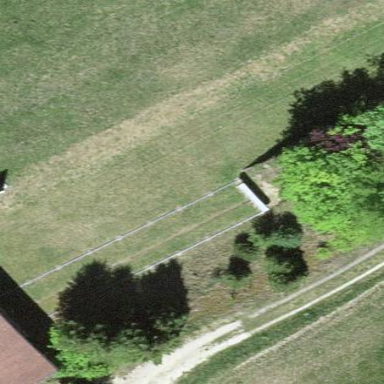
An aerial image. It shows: Shooting sport pitch.